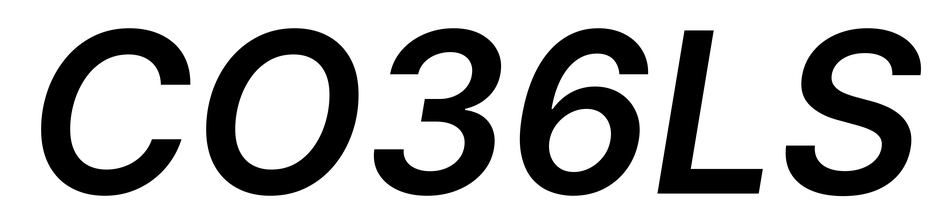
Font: Inter-Italic_SemiBold_Italic